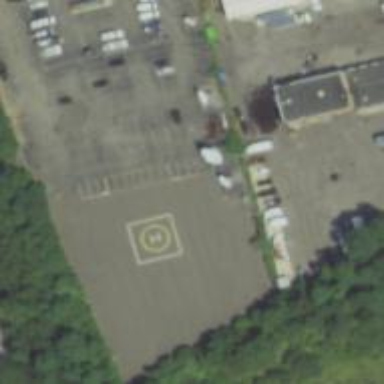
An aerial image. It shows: Image showing helipad at airport.